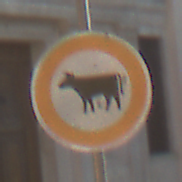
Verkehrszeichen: VerbotViehtrieb
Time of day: MorningAfternoon
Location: Outdoor (Urban)
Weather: Clear
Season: NotSpecified
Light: Natural